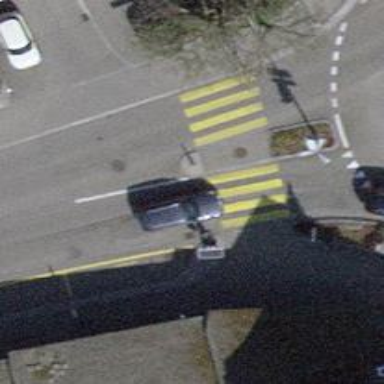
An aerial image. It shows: Uncontrolled zebra crossing with central island.